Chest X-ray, PA view. Patient: 33 years old, sex M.
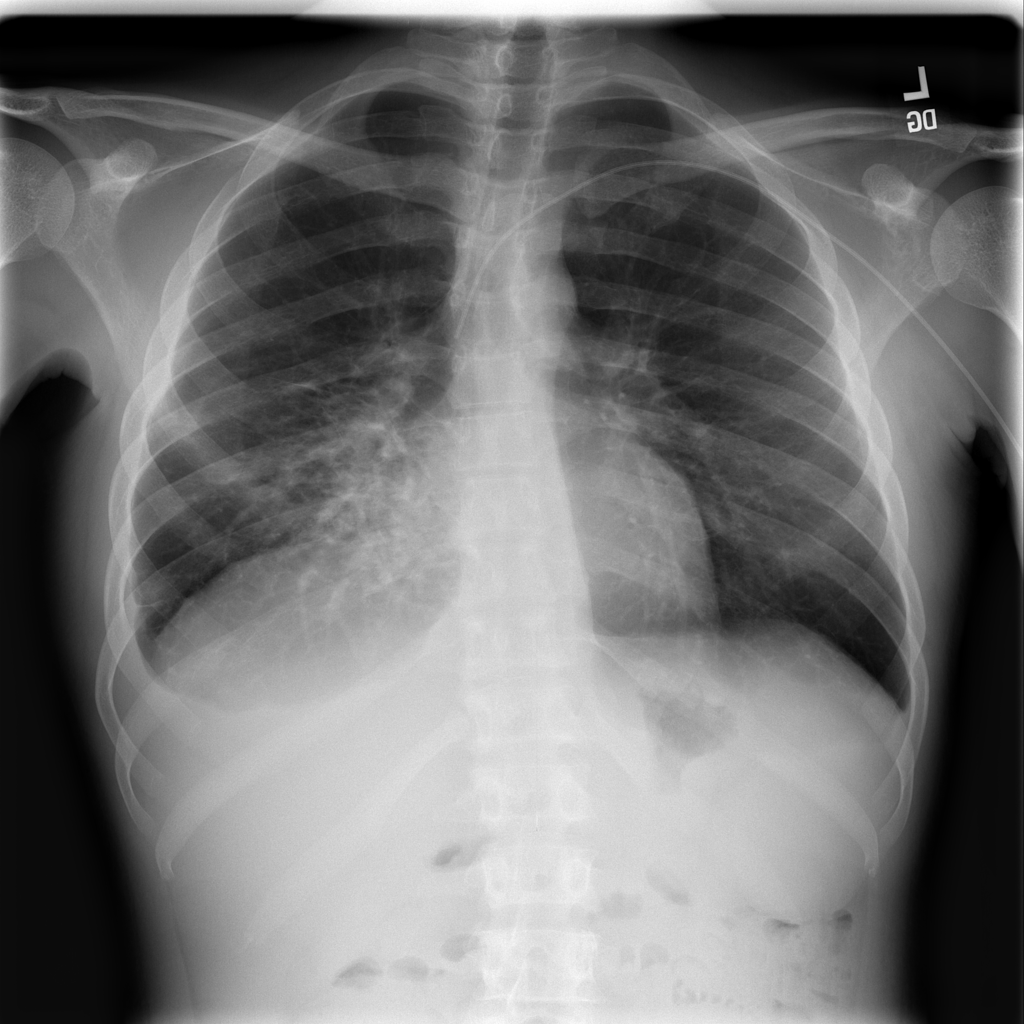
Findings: Effusion, Infiltration